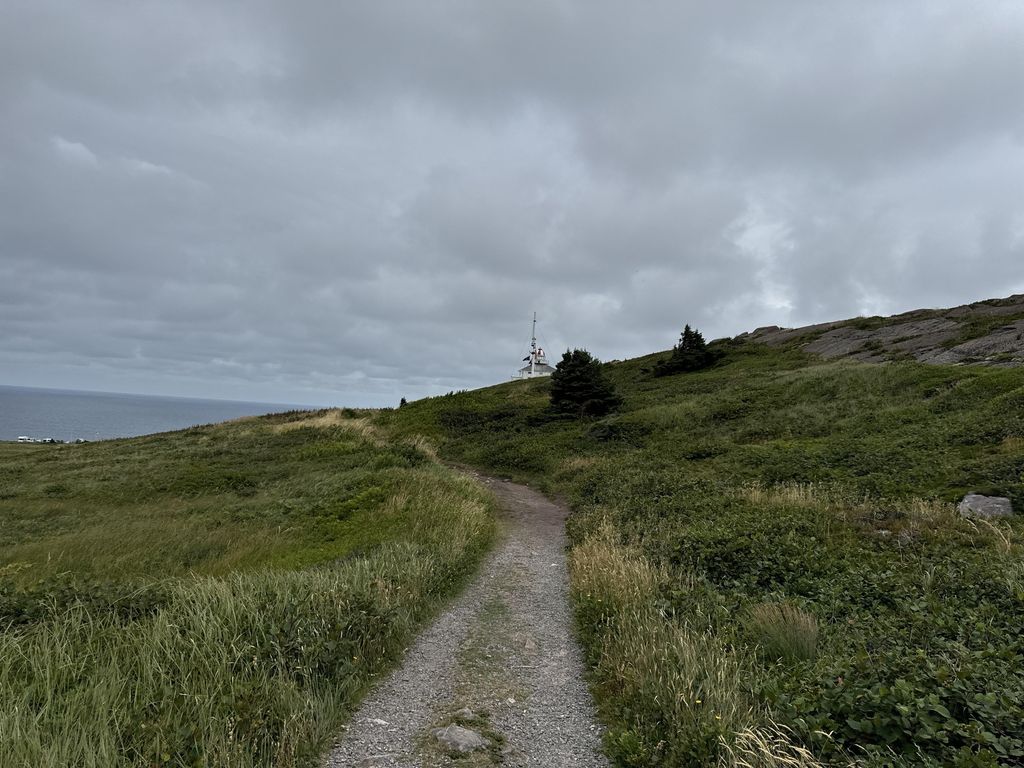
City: st_johns